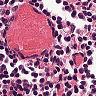
Metastatic tissue present: no